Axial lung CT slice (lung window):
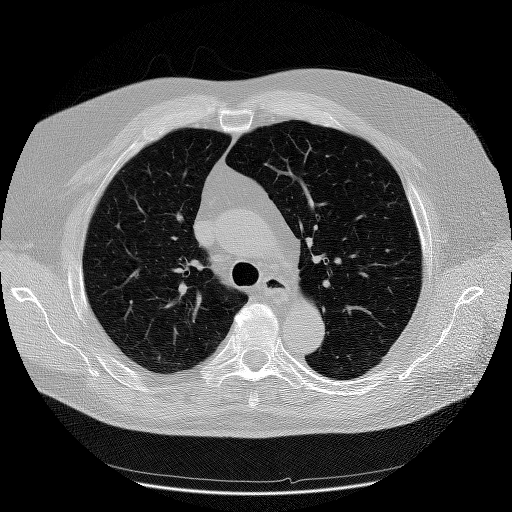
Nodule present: no